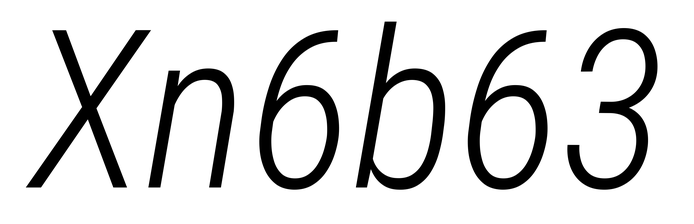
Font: Roboto-Italic_Condensed_Light_Italic